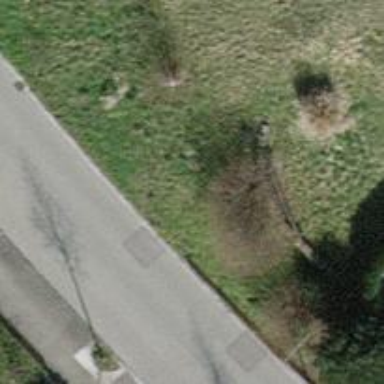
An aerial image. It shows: Beautiful tree in nature.